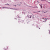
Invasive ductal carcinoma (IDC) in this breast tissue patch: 1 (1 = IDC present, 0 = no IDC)